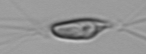
Label: Chrysochromulina